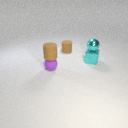
small brown rubber cylinder in front of small cyan metal sphere